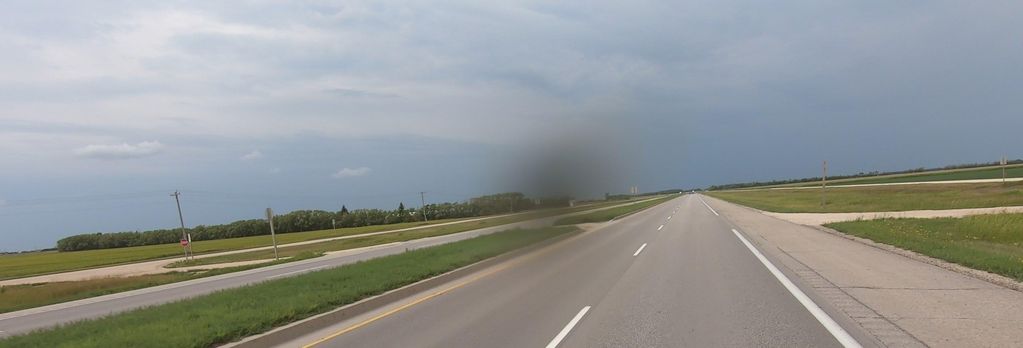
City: winnipeg